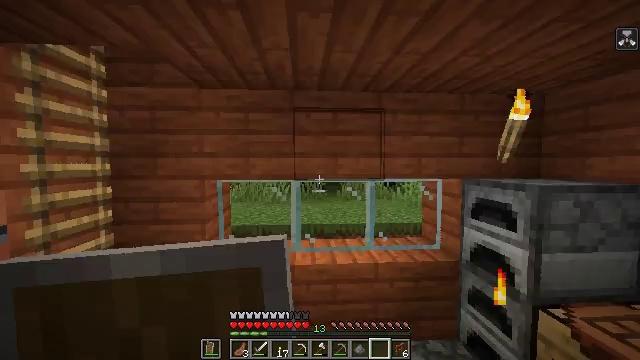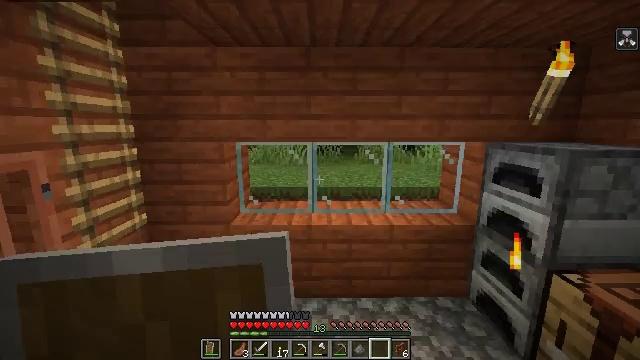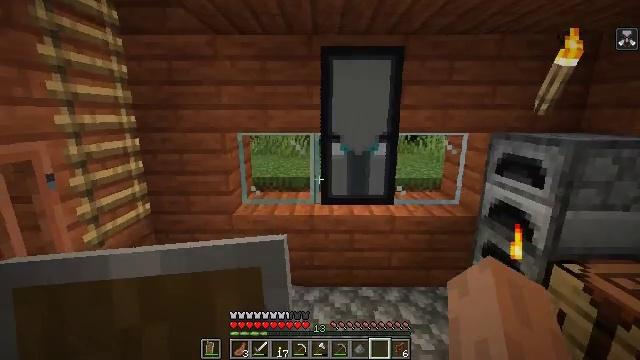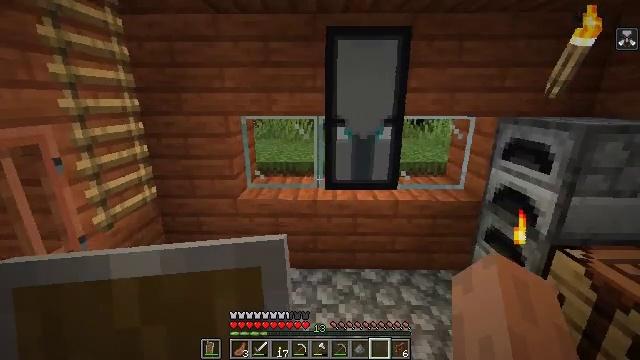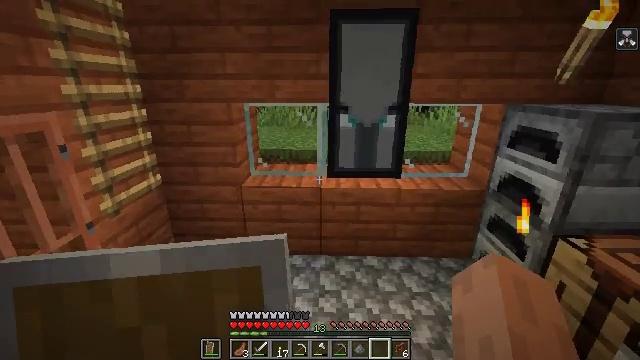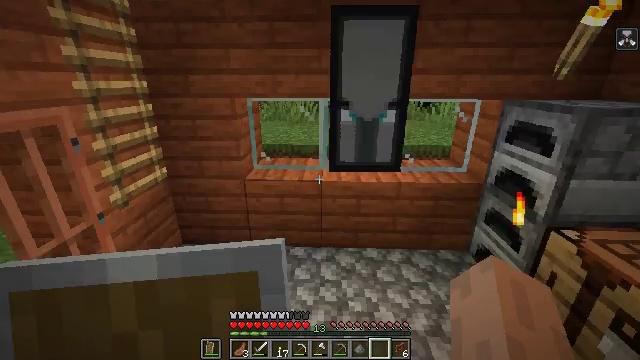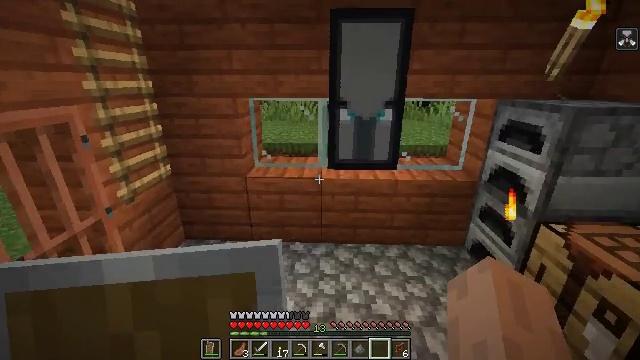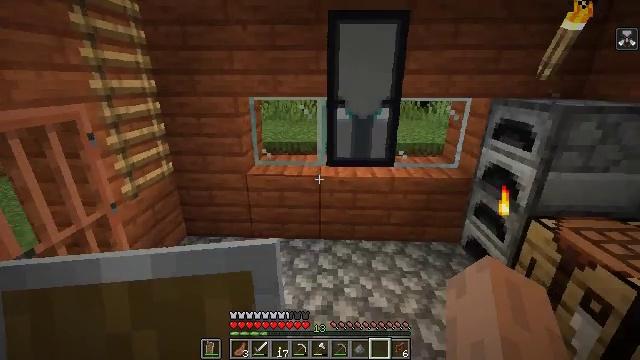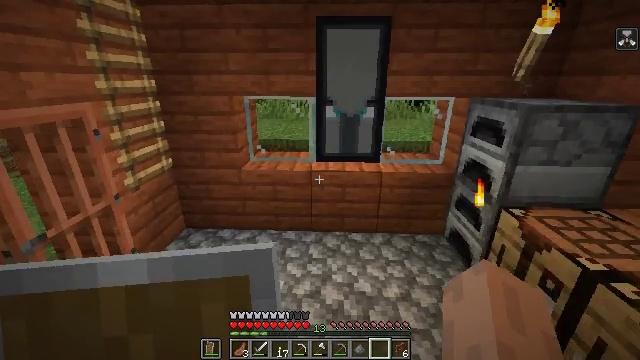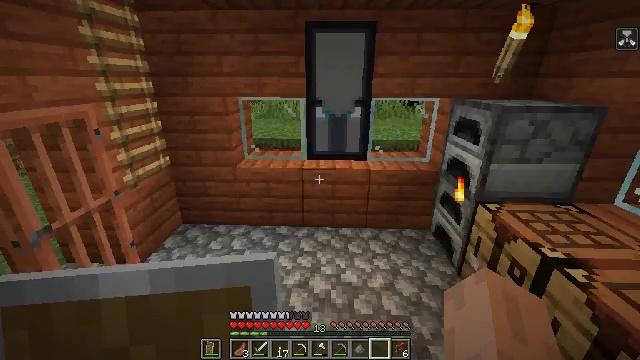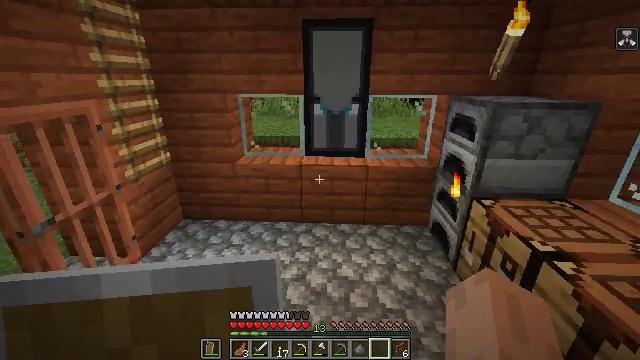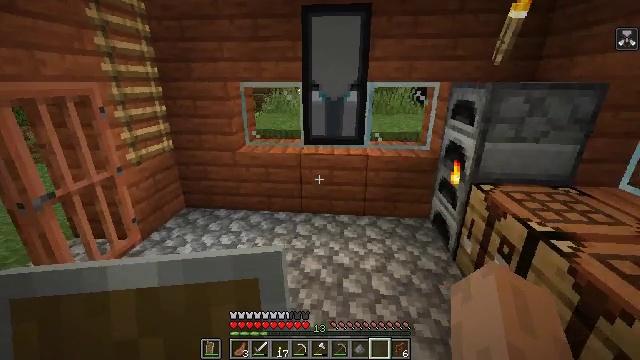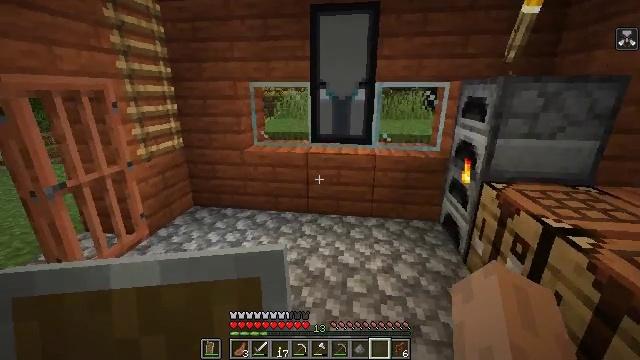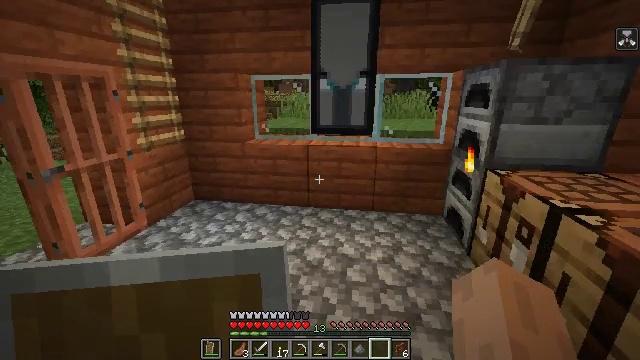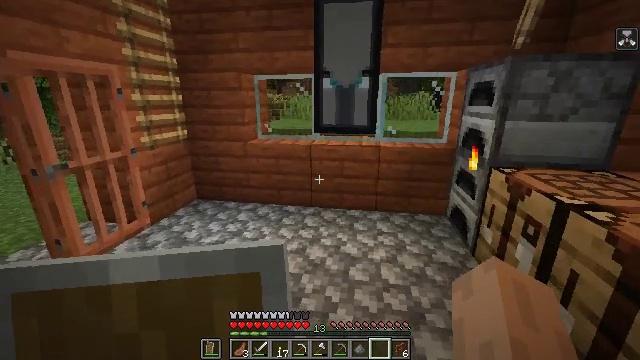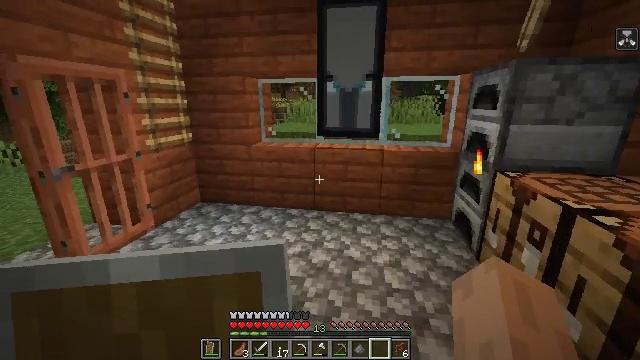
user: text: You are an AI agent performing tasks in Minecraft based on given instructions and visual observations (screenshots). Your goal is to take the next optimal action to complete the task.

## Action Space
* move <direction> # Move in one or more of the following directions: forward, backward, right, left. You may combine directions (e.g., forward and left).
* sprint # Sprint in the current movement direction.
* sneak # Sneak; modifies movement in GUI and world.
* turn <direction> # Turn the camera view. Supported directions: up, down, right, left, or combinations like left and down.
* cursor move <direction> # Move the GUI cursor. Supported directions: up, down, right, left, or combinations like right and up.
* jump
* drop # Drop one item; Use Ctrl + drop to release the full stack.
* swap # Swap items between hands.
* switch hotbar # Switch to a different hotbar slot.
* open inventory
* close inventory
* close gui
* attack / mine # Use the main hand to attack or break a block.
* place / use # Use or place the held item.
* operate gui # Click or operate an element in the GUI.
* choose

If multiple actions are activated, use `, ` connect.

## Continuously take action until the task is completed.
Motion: motion action
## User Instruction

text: Use acacia wood to craft acacia planks.
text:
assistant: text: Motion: turn left and down
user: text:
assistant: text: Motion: turn down
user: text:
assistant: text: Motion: turn down
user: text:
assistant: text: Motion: turn down
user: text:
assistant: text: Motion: move back, turn down
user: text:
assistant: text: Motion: move back
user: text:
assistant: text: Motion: move back and move right
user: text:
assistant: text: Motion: move back and move right
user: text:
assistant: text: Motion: move back and move right
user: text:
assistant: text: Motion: move back and move right
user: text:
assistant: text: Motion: move back and move right, turn left
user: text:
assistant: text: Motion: move back and move right, turn left and up
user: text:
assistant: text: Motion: turn left and up
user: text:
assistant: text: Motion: no_op
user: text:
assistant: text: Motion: no_op
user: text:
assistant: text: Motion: no_op
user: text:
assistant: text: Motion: move forward and move right, turn left
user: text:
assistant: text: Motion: move forward and move right, turn left
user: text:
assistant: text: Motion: move forward and move right, turn left and up
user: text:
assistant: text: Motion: move forward and move right, turn left and up
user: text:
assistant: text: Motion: move forward and move right, turn left and up
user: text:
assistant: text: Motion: move forward and move right, turn left
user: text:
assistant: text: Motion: move forward and move right, turn left
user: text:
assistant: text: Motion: move forward and move right, turn left
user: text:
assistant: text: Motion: move forward and move right, turn left
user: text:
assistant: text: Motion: move forward and move right, turn left
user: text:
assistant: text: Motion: move forward and move right, turn left
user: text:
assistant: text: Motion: move forward and move right, turn left
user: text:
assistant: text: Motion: move forward and move right, turn left
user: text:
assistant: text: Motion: move forward and move right, turn left and down